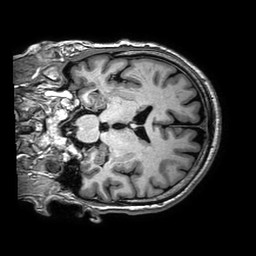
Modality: T1w
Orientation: coronal
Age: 66
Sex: male
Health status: ill
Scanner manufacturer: philips
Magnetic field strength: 3 T
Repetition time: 0.006641 s
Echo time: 0.002978 s